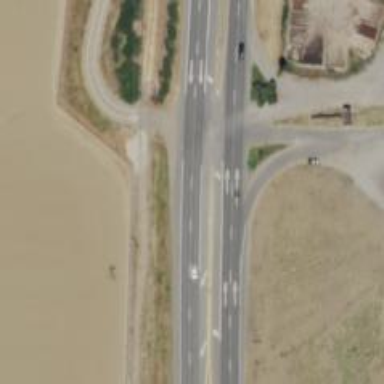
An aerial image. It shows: Asphalt road classified as trunk highway.